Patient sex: F
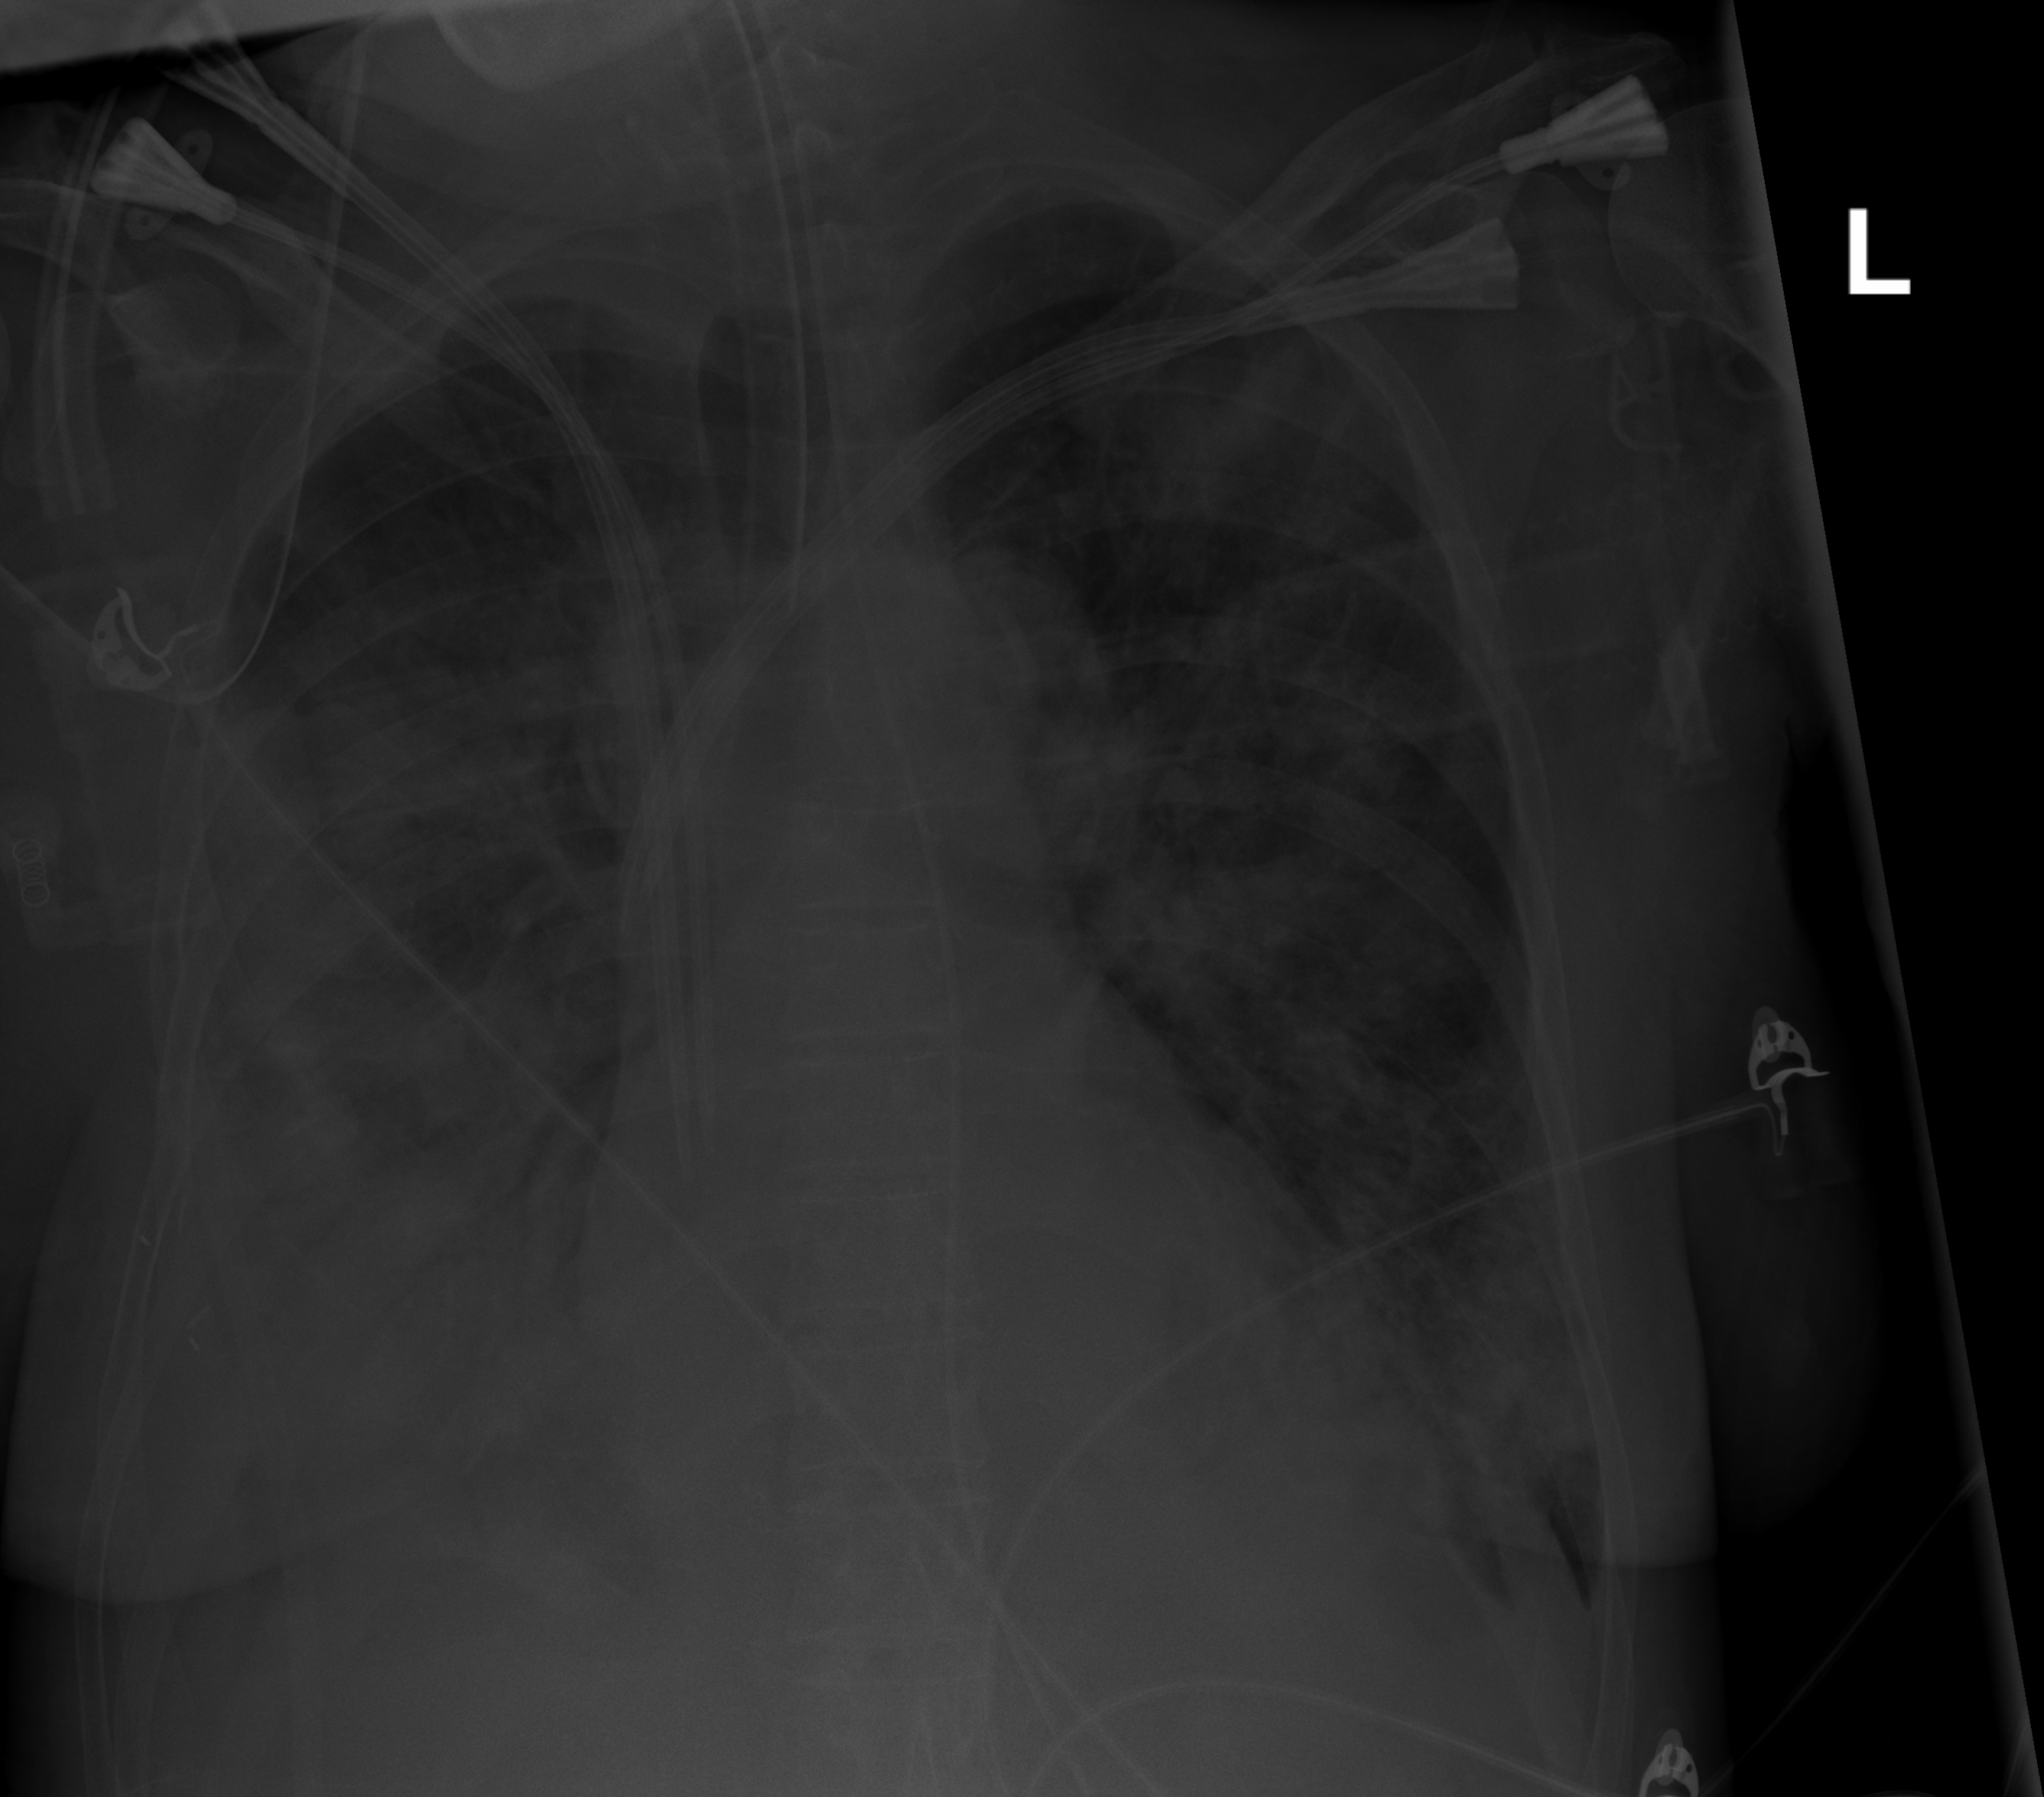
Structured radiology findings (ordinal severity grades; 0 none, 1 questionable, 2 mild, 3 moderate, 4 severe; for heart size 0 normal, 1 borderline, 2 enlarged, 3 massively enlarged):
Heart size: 0
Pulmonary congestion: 2
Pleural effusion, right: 3
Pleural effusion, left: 2
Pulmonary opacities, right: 3
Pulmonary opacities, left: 2
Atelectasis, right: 3
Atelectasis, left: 2